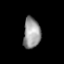
Tissue: lung
Cell type: Epithelial cells
Senescence score: 0.2246
Nuclear area (px): 515
Mean DAPI intensity: 152.369